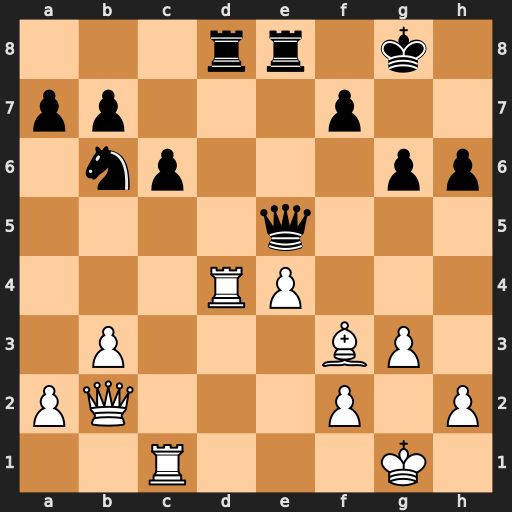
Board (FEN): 3rr1k1/pp3p2/1np3pp/4q3/3RP3/1P3BP1/PQ3P1P/2R3K1
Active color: w
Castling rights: -
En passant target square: -
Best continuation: Rxd8 Qxb2 Rxe8+ Kg7 Rd1